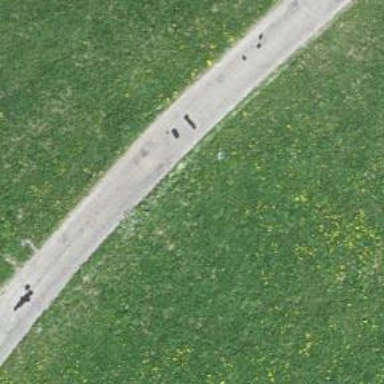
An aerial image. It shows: Unclassified paved road.